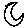
Label: moon